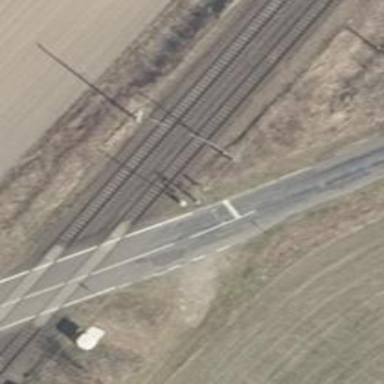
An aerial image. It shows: Railway signal.